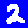
Digit: 2